Question: This dialog shows exactly under button, but in Windows 8 dialog is shifted to the left and upward. How to get the same results in all Windows versions?
'''
procedure TForm1.Button3Click(Sender: TObject);
var p: TPoint;
begin
p := Button3.ClientToScreen(Point(0, Button3.Height));
MessageDlgPos('', mtInformation, [mbOK], 0, p.X, p.Y);
end;
'''

update:
In case we open Form instead of Dialog, and if that Form has BorderStyle bsSizeable or bsSizeToolWin, then everything is OK. Otherwise (bsDialog, bsSingle, bsToolWindow), Form opens shifted as Dialog from the example above.
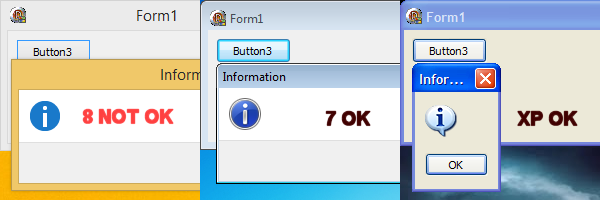
Answer: Running the exact code you have shown on Windows 7, I am not able to reproduce the same dialog positioning you have shown in your Windows 7 screnshot. The 'MessageDlgPos' window is offset up and to the left in the same manner as your Windows 8 screenshot:

That being said, I notice you are positioning your 'MessageDlg' window relative to the button's :

If you want the dialog positioned relative to its actual , you need to call 'ClientToScreen()' on the button's 'Parent' rather than on the button itself:
'''
p := Button3.Parent.ClientToScreen(Point(Button3.Left, Button3.Top+Button3.Height));
'''

The end result is about the same, though:

Now, why is the overlap occurring in the first place? Because the window is being positioned such that the top-left corner of its non-client area falls at the specified coordinates:

You can adjust the window coordinates to account for that:
'''
p := Button3.Parent.ClientToScreen(Point(Button3.Left, Button3.Top + Button3.Height));
Inc(p.X, GetSystemMetrics(SM_CXFIXEDFRAME) + GetSystemMetrics(SM_CXBORDER));
Inc(p.Y, GetSystemMetrics(SM_CYFIXEDFRAME) + GetSystemMetrics(SM_CYBORDER));
'''
Which gets you much closer to the desired position:

Note that Aero "tweaks" system metrics a bit, so you might need to use things like <URL> to get more accurate metrics.